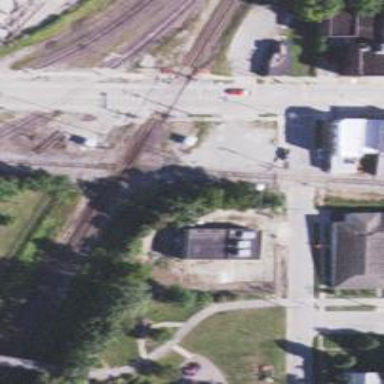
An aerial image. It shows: Railway junction.